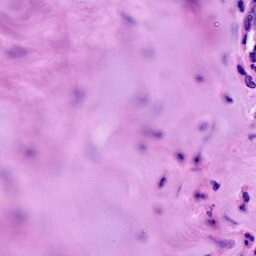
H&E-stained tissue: Breast